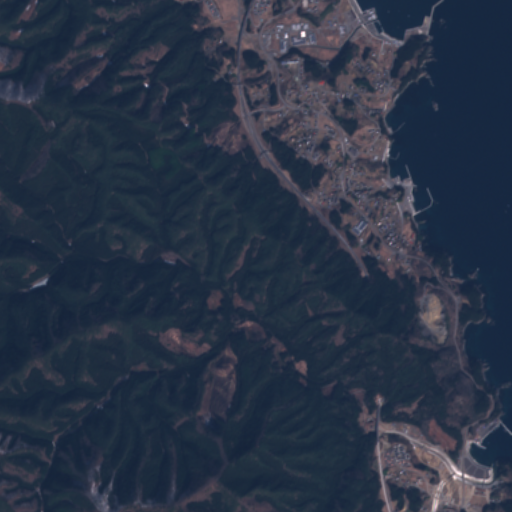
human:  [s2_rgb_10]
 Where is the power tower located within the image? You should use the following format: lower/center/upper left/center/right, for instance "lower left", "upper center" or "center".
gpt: The power tower is located in the upper left of the image.
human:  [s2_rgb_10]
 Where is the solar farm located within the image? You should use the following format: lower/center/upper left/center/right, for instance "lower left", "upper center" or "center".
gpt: The solar farm is located in the upper right of the image.
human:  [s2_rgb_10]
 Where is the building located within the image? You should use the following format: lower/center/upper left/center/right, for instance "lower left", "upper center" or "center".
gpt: There is no building in the image.